Question: Using classes like this...
'''
public class Login
{
public virtual Guid LoginId { get; set; }
public virtual string Name { get; set; }
public virtual string Email { get; set; }
public virtual IList<Group> Groups { get; set; }
}
public class Group
{
public virtual Guid GroupId { get; set; }
public virtual string Name { get; set; }
public virtual string Description { get; set; }
public virtual IList<Role> Roles { get; set; }
public virtual IList<Login> Logins { get; set; }
}
public class Role : ITerminable
{
public virtual Guid RoleId { get; set; }
public virtual string DisplayName { get; set; }
public virtual string RoleName { get; set; }
public virtual string Description { get; set; }
}
'''
And an ERD that looks like this...

This is my current query.
'''
var login = loginRepository.Query().Where(x => x.Name == username).FetchMany(x=>x.Groups).ThenFetchMany(x=>x.Roles).SingleOrDefault();
return login.Groups.SelectMany(x => x.Roles).Distinct().ToList();
'''
The problem is that while the first request to my site is always fine and goes through as a single query for the current user's Roles, subsequent ones result in NHibernate Profiler showing lots of cached queries (one for every role). I'm not entirely sure if this is a red flag or not (I'm using SysCache2, but it's not using Database Dependencies at the moment). But I would like to try and find a way to clear itup.
Is there a way to fix this so that I don't get a cache hit for every single role on every request when the first request was just one database hit? Or as an analogy, am I misinterpreting condensation on a pipe as a leak?
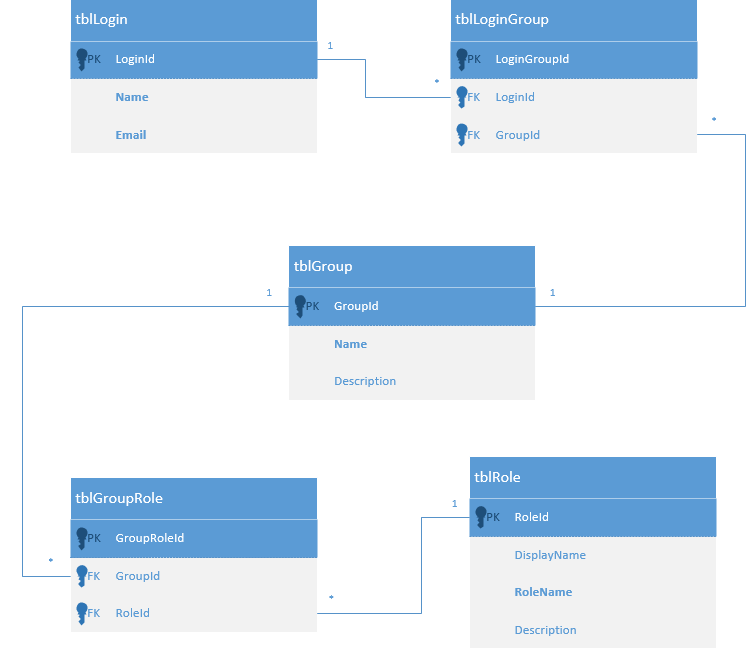
Answer: Entity cache is separate from the query cache.
The query cache only stores the ids resulting from the query execution, so retrieving the entities back involves getting that list, and then getting all the values from the entity cache.